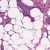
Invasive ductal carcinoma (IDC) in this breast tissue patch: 0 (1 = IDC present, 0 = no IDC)